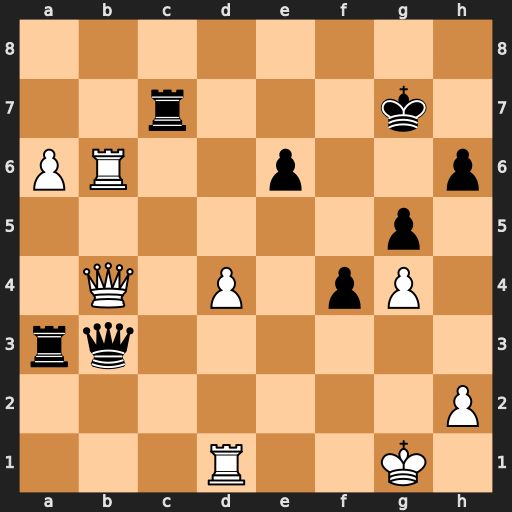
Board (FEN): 8/2r3k1/PR2p2p/6p1/1Q1P1pP1/rq6/7P/3R2K1
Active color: w
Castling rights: -
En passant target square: -
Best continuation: Qxb3 Rxb3 Rxb3